Aerial crown-view tile of a tropical tree (Barro Colorado Island, Panama), acquired 20250317:
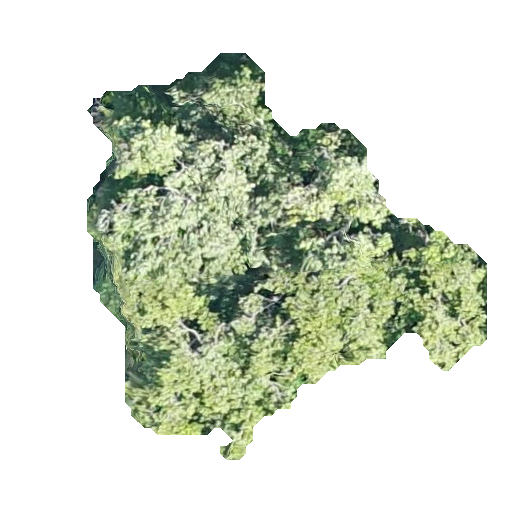
Species: Beilschmiedia tovarensis
GBIF accepted scientific name: Beilschmiedia tovarensis
Crown area: 143.872 m²